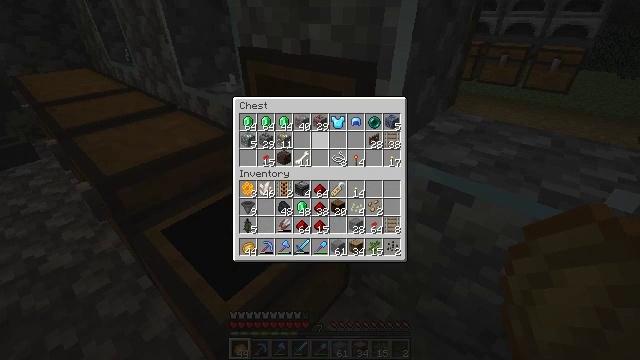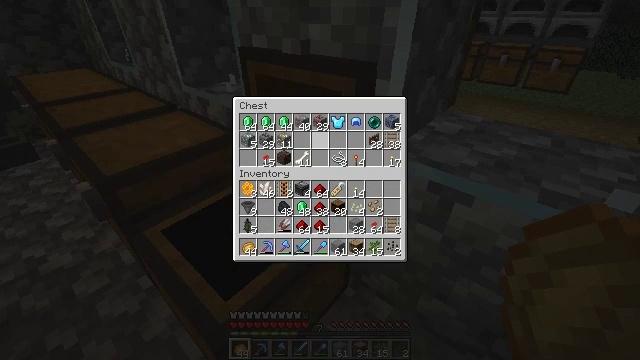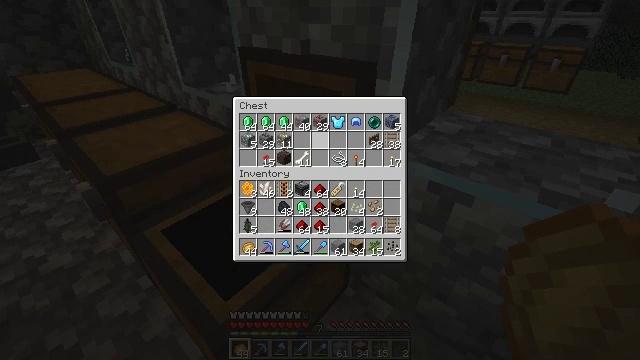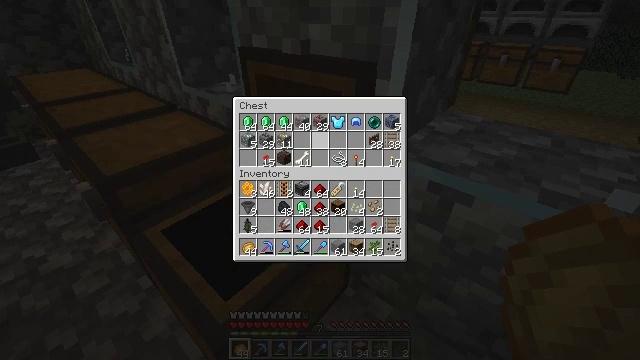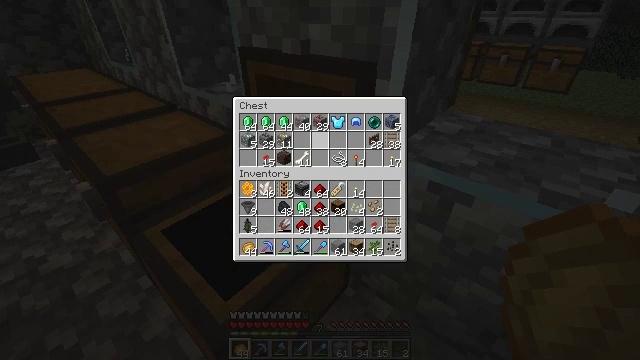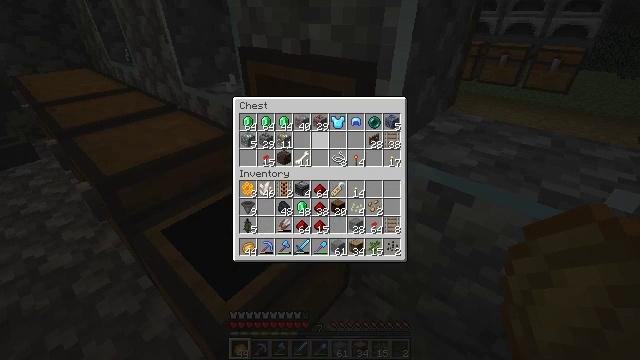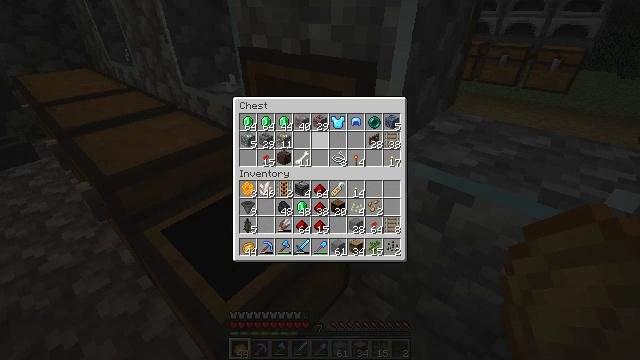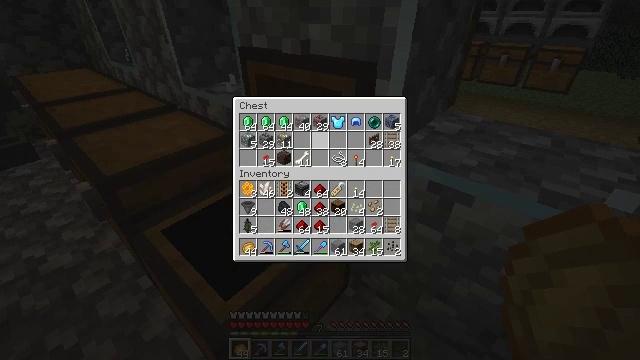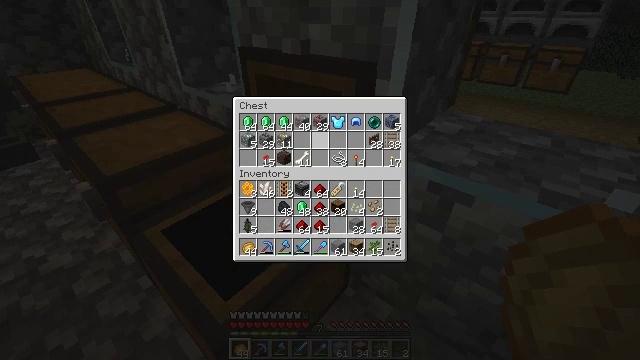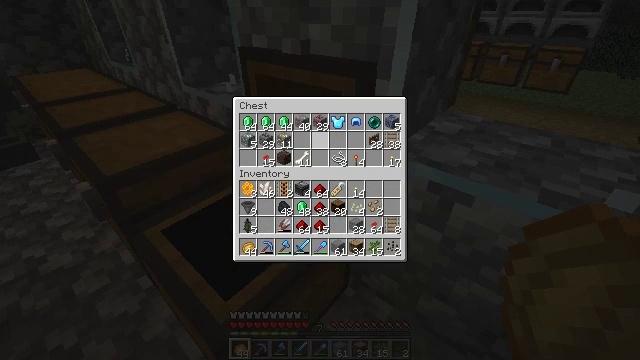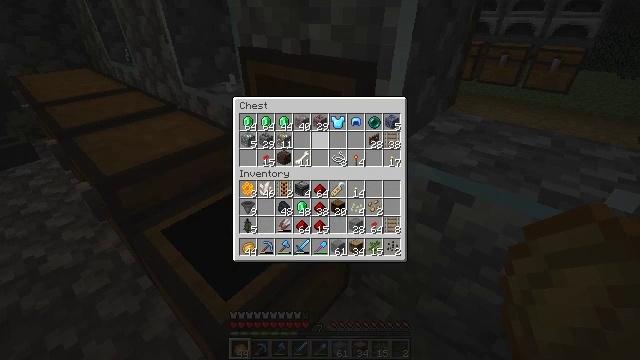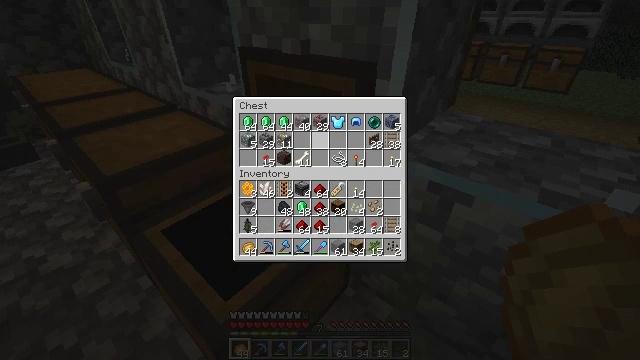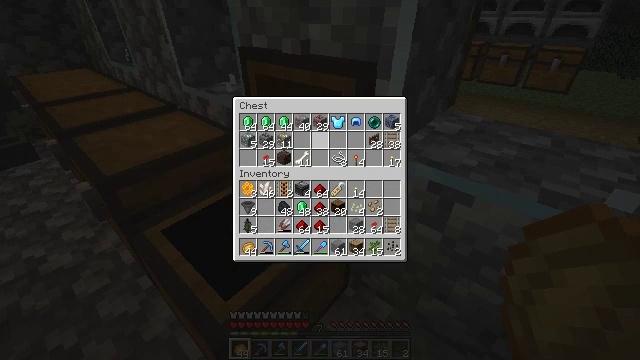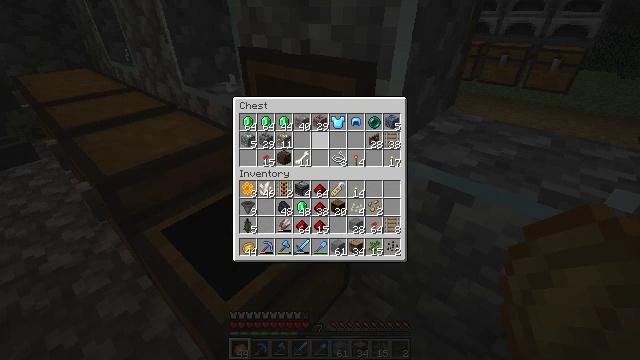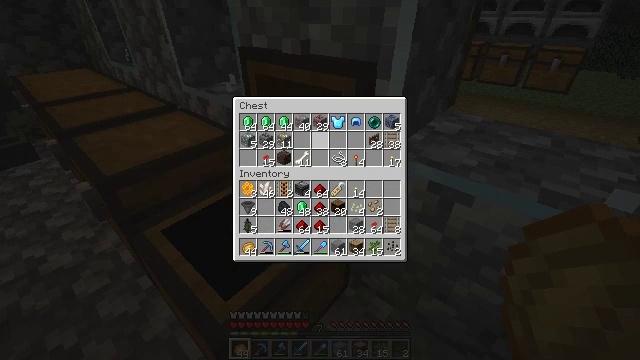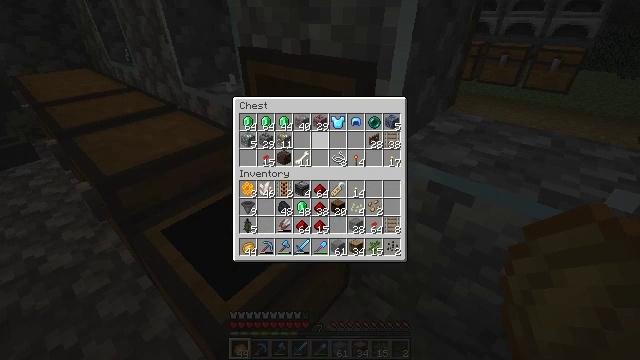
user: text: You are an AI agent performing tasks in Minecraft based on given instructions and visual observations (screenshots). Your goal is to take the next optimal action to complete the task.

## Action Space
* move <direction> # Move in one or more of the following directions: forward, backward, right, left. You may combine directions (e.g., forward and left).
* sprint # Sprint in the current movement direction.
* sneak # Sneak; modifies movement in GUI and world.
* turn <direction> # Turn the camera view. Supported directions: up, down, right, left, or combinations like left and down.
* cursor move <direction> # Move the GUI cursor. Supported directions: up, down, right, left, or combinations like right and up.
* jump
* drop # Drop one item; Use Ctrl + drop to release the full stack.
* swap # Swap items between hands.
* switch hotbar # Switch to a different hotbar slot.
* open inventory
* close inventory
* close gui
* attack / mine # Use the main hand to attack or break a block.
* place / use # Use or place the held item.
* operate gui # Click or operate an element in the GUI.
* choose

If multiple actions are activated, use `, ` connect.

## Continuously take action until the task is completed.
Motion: motion action
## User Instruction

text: Attack the brewing stand to gather it.
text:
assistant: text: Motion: sneak
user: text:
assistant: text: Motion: sneak
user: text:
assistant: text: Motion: sneak
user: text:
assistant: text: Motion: sneak
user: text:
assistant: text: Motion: sneak
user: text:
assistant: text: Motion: sneak
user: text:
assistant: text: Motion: sneak
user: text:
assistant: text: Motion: sneak
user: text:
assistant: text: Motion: sneak
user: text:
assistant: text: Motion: sneak
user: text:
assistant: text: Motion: sneak
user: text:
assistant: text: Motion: sneak
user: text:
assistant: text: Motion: sneak
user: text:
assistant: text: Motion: sneak
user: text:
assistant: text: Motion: sneak
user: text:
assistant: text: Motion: sneak, cursor move down
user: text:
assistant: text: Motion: sneak, cursor move right and down
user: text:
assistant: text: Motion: sneak
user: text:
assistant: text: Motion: sneak, cursor move down
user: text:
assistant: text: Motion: sneak
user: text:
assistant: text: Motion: sneak
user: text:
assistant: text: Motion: sneak
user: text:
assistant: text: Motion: sneak
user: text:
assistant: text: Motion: sneak
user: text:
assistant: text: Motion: sneak
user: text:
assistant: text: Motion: sneak
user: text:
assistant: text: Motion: sneak
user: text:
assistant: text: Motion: sneak
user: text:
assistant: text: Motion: sneak, operate gui
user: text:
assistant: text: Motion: sneak, operate gui